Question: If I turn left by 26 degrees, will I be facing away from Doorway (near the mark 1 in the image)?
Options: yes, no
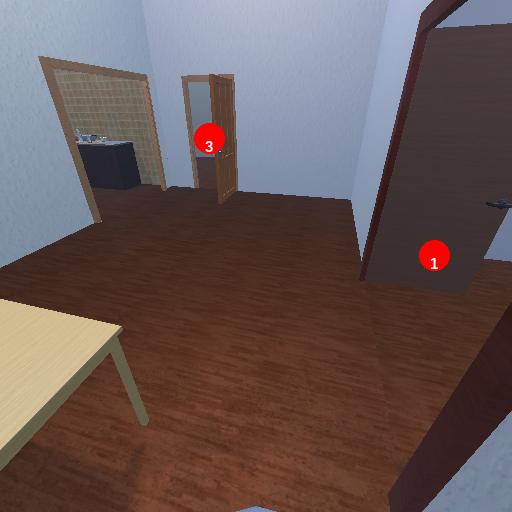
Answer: yes